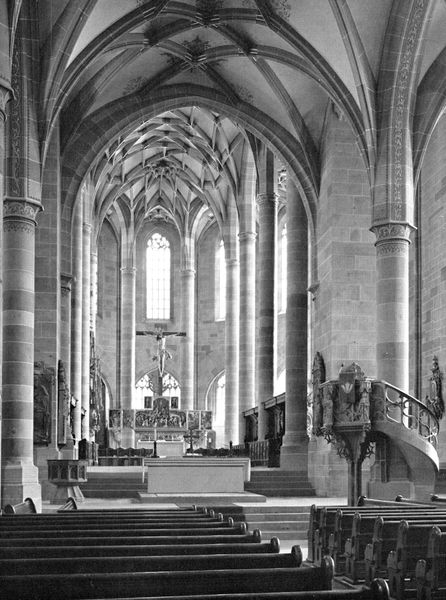
Titel: St. Michael in Schwäbisch Hall
Standort: Schwäbisch Hall, St. Michael (EU - D - BW)
Schlagwörter: säulen, innenraum, kirche, gotik, gestühl, halle, gewölbe, kreuz, schwarz weiß, altar, hauptschiff, kathedrale, kreuzrippengewölbe, kanzel, kirchengebäude